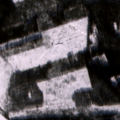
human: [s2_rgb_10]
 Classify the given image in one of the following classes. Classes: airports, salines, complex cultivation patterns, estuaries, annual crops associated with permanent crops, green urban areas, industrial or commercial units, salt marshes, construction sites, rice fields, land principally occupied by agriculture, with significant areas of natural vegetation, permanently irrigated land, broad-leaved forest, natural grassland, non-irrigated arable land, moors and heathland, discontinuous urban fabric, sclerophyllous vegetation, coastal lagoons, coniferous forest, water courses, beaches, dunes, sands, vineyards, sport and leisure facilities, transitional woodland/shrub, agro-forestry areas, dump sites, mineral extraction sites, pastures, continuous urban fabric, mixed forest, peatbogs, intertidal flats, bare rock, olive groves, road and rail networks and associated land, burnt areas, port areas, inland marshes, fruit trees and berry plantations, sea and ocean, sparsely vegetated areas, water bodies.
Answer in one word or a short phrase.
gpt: non-irrigated arable land, coniferous forest, mixed forest, transitional woodland/shrub, peatbogs